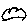
Label: cloud